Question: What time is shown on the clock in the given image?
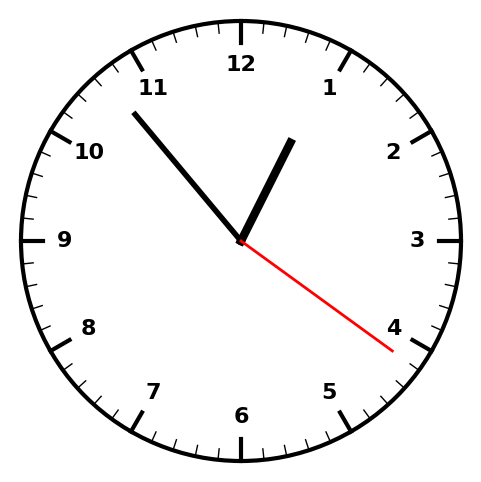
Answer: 12:53:21